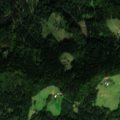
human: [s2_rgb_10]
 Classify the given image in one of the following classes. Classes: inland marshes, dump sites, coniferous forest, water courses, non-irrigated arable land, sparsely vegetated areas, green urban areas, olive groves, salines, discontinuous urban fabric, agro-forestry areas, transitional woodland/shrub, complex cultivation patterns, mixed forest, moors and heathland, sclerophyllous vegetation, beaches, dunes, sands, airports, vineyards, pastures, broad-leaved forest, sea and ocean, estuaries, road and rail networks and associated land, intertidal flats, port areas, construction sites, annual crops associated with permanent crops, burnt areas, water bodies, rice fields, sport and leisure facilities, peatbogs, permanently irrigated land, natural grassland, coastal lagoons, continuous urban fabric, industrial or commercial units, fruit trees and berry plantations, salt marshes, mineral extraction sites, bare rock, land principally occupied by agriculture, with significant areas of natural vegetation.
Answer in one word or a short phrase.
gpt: pastures, land principally occupied by agriculture, with significant areas of natural vegetation, coniferous forest, mixed forest